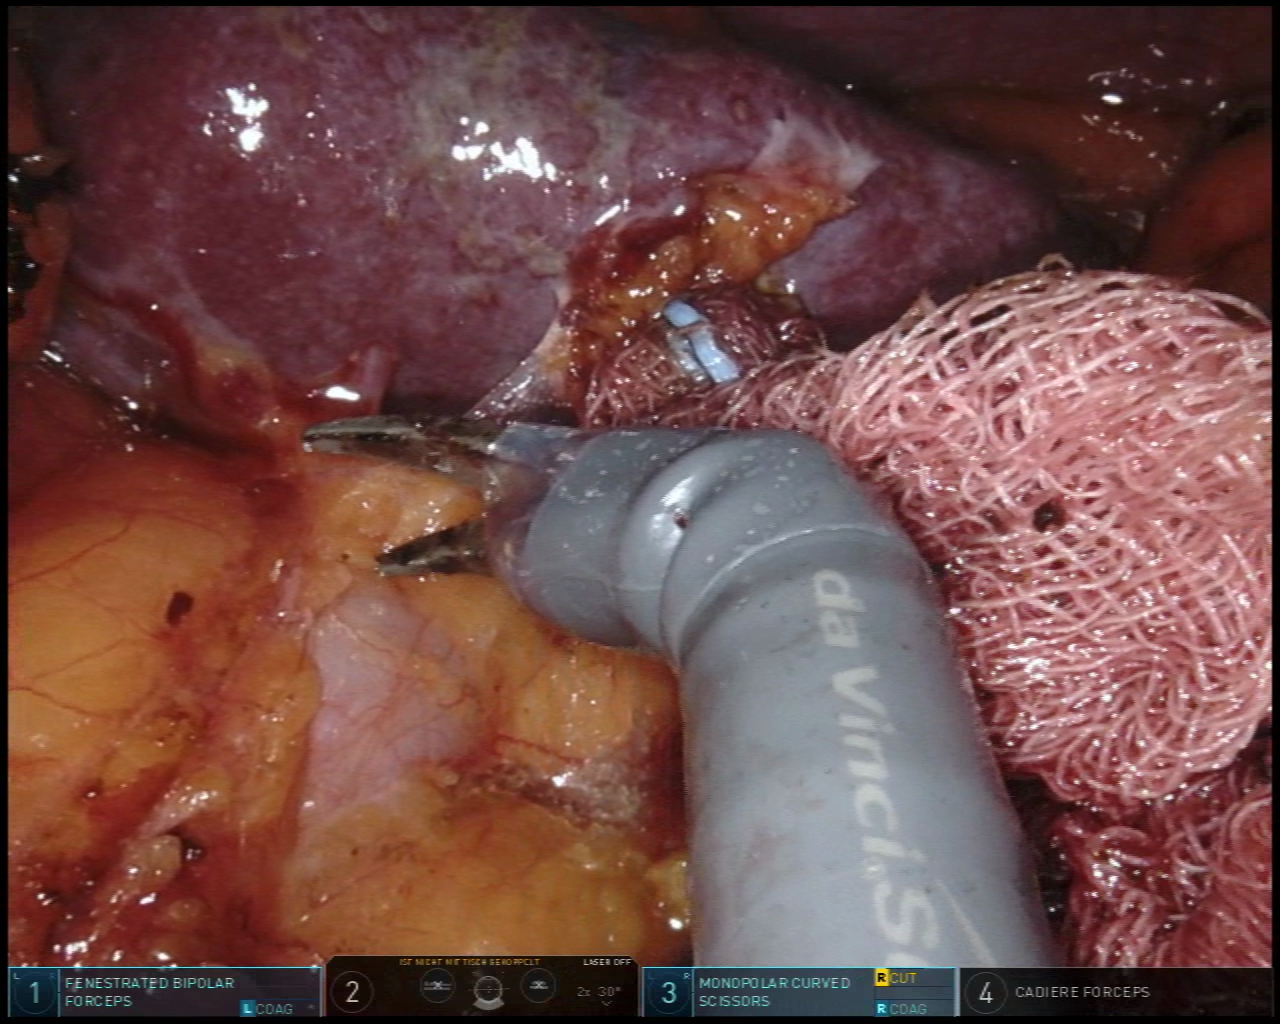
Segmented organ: stomach
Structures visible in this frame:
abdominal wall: yes
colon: no
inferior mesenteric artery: no
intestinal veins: no
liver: no
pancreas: no
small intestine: no
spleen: yes
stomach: yes
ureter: no
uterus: no
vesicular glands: no